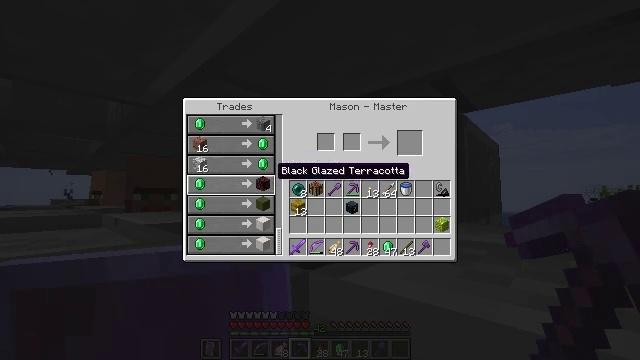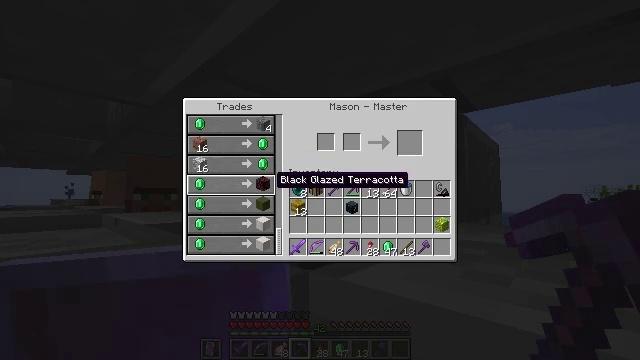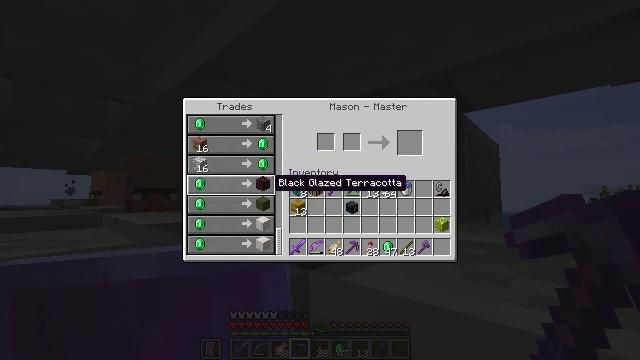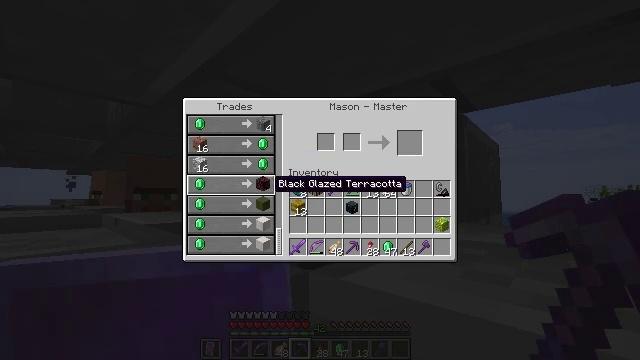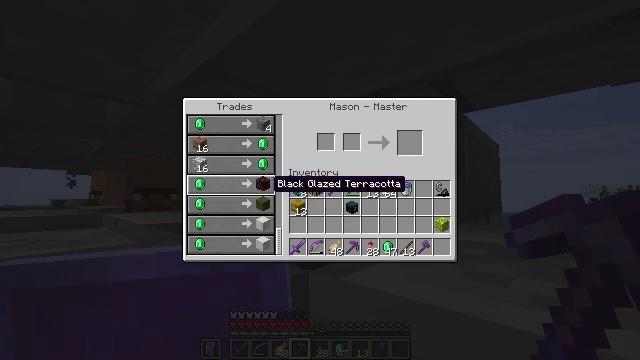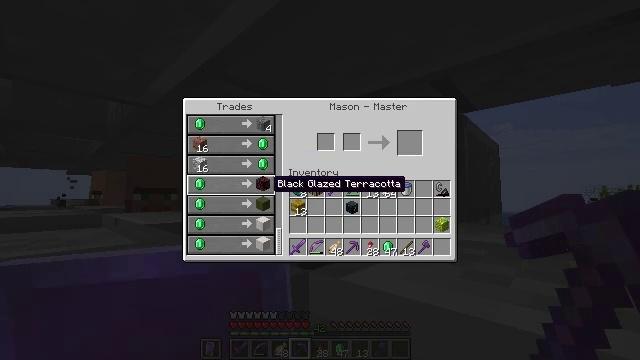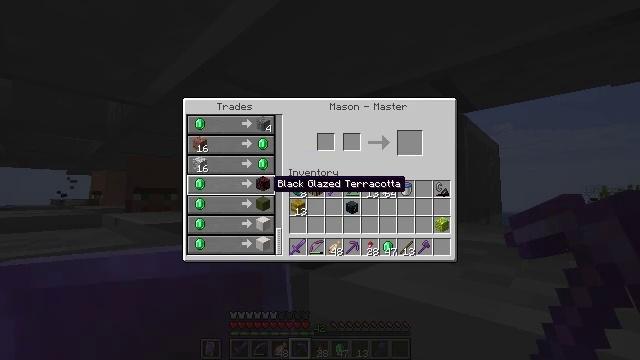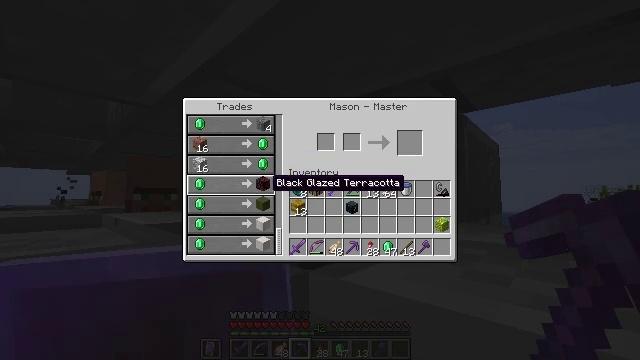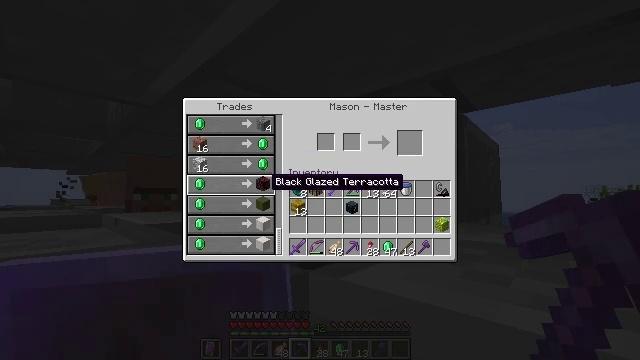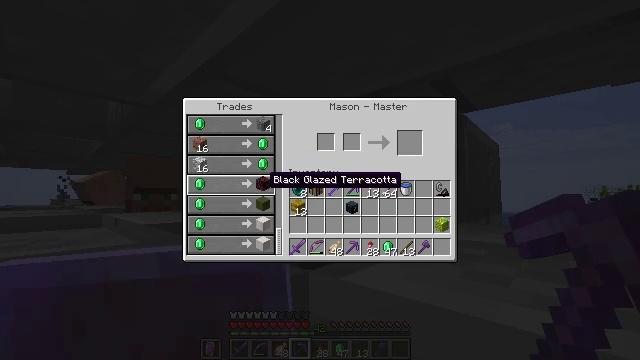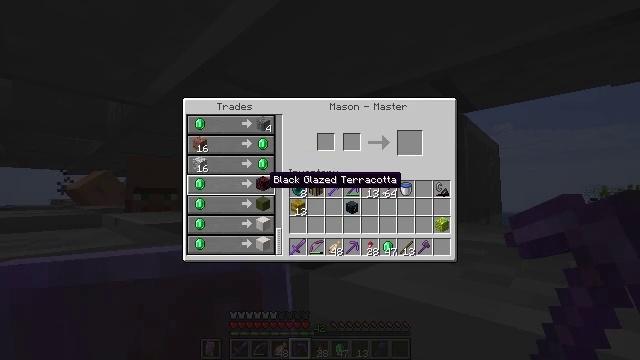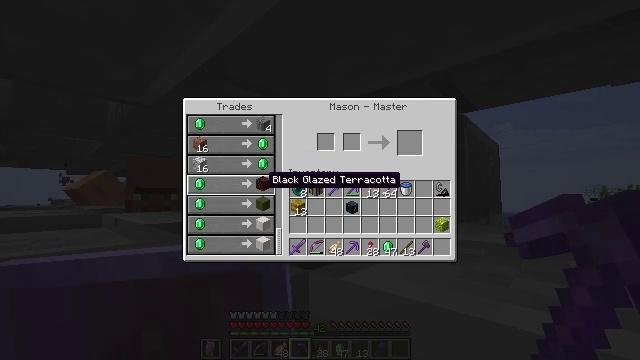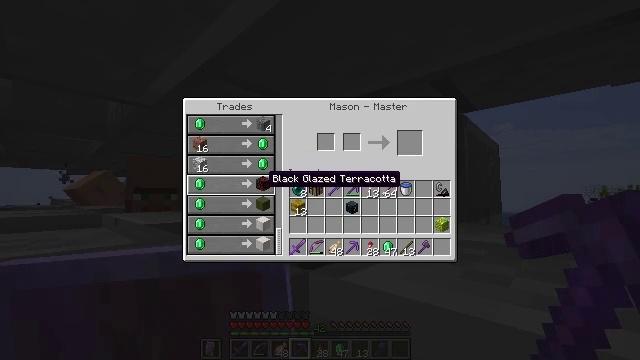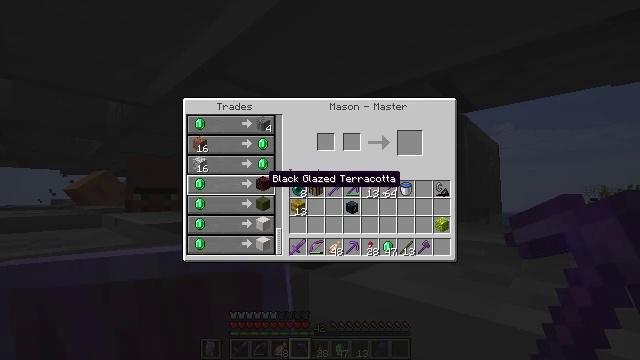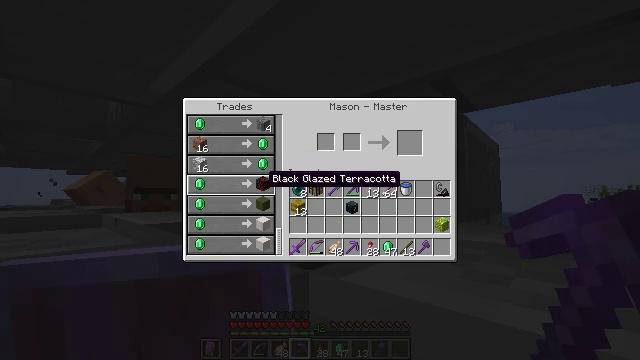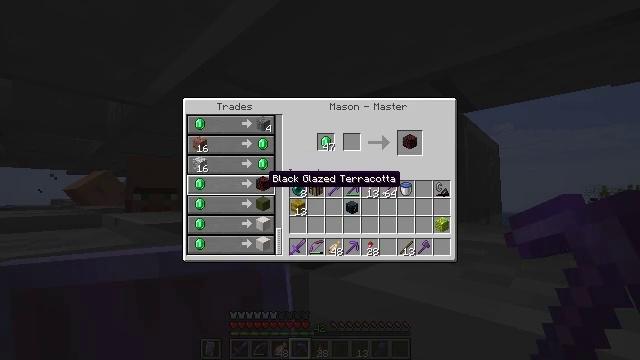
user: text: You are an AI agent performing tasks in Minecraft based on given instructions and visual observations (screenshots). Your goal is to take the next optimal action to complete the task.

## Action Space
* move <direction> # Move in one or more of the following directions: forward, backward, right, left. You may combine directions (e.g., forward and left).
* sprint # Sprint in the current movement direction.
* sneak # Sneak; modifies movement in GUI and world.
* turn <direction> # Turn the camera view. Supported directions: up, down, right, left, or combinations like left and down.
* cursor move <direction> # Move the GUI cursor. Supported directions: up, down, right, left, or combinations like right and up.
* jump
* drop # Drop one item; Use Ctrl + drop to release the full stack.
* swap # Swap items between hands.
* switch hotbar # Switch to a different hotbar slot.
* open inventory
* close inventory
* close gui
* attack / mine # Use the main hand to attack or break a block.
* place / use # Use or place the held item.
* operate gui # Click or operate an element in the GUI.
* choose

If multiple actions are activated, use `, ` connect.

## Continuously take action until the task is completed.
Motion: motion action
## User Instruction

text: Use black terracotta to craft black glazed terracotta.
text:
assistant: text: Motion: turn down
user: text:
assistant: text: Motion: no_op
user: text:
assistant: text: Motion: no_op
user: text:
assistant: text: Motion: no_op
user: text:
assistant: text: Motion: no_op
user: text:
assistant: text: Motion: no_op
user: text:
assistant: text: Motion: no_op
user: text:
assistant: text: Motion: no_op
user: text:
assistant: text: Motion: no_op
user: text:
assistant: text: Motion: no_op
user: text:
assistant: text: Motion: no_op
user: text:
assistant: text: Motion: no_op
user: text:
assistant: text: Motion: no_op
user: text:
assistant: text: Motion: no_op
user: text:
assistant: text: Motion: attack / mine
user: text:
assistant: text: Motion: attack / mine
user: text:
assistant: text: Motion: attack / mine
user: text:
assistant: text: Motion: no_op
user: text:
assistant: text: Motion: no_op
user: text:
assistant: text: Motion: no_op
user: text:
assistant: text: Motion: turn right
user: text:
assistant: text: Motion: turn right
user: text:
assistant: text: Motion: turn right and up
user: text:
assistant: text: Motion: turn right
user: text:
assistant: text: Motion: no_op
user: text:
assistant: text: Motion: no_op
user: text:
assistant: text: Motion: no_op
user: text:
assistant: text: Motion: no_op
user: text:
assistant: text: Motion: no_op
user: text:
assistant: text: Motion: no_op